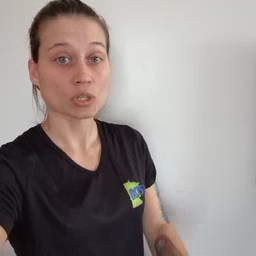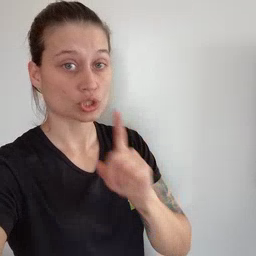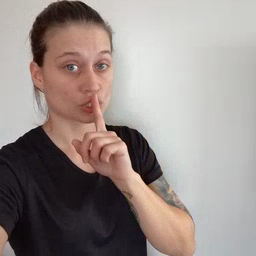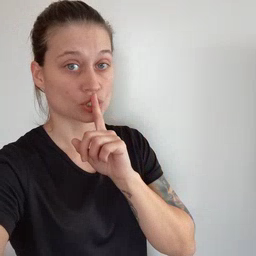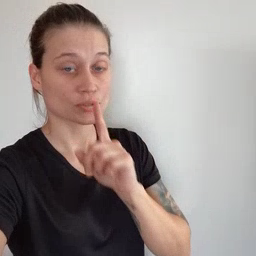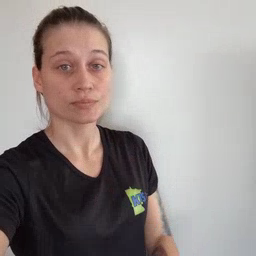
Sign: shhh